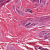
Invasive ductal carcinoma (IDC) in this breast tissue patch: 0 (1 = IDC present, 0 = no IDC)